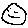
Label: smiley face